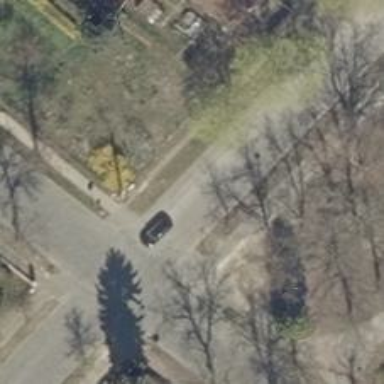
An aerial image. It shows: Residential road with sidewalks on both sides.